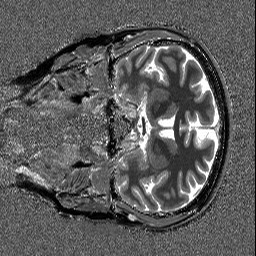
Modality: T1map
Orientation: coronal
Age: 62
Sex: female
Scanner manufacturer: siemens
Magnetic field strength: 3 T
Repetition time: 5 s
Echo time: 0.00298 s